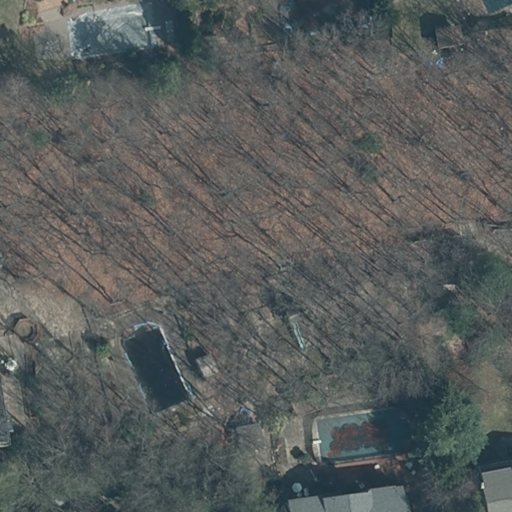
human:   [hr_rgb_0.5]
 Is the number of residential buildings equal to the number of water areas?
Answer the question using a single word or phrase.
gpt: no

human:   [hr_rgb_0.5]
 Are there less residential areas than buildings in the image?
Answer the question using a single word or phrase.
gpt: yes

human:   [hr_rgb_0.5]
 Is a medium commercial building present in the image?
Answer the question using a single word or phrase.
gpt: no

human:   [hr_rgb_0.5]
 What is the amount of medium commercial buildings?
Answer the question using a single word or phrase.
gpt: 0

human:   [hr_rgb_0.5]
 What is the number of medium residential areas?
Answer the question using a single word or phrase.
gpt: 0

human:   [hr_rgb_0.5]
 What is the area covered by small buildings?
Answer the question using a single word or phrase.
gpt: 62m2

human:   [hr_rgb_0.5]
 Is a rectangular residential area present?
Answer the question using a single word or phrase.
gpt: yes

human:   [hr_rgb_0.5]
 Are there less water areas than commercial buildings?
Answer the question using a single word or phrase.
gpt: no

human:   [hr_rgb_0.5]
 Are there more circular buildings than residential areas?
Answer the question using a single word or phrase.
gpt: no

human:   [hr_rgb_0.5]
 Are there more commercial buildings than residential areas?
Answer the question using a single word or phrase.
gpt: no

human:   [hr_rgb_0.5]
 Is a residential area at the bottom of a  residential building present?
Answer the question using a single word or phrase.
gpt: yes

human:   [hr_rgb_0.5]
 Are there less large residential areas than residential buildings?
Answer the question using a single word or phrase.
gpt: yes

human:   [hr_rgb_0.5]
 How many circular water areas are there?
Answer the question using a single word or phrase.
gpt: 0

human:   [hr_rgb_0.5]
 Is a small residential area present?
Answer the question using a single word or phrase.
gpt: no

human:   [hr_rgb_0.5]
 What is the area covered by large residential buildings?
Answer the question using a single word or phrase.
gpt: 569m2

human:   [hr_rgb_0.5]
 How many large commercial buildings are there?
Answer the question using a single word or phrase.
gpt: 0

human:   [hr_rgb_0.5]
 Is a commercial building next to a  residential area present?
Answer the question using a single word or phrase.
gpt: no

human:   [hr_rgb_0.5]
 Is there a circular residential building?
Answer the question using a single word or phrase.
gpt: no

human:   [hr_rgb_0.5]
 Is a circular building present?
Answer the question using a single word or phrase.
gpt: no

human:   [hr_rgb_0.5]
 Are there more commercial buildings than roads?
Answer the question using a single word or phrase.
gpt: no

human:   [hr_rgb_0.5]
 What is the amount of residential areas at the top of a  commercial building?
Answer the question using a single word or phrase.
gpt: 0

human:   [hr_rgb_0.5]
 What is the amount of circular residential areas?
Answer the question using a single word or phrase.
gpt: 0

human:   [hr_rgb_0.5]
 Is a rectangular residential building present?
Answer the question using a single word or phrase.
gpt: yes

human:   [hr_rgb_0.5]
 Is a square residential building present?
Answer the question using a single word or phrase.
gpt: no

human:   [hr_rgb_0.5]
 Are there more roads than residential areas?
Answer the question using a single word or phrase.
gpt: no

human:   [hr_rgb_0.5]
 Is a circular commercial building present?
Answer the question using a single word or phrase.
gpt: no

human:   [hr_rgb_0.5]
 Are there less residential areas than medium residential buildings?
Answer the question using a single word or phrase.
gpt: no

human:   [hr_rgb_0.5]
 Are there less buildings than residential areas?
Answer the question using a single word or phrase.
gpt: no

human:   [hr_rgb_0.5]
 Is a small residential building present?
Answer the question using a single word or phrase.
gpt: yes

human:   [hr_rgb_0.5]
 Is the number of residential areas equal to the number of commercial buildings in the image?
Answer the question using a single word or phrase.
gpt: no

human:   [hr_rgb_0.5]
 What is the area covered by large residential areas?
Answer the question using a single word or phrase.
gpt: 18626m2

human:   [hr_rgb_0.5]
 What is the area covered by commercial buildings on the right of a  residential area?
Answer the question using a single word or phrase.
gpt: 0m2

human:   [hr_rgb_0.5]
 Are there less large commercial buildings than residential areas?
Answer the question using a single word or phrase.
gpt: yes

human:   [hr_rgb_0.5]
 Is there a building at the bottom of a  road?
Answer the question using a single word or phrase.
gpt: no

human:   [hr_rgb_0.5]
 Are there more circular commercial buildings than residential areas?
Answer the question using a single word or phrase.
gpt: no

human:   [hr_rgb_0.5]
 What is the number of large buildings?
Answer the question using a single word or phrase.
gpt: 1